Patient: sex F, age 64
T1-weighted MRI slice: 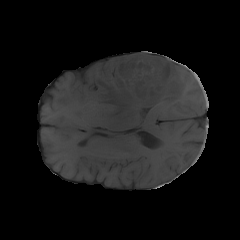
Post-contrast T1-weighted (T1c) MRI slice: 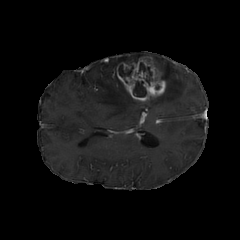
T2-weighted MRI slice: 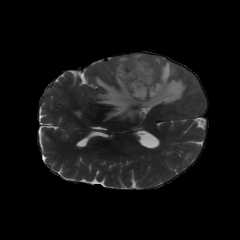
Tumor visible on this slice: yes
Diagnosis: Glioblastoma, IDH-wildtype
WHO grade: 4